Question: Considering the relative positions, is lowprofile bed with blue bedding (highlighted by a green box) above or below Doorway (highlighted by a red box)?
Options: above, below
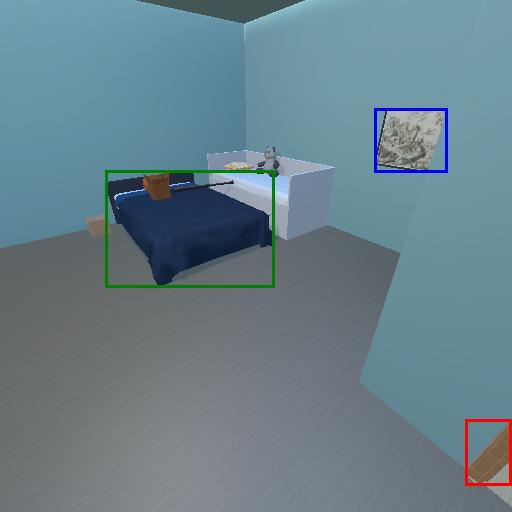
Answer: above